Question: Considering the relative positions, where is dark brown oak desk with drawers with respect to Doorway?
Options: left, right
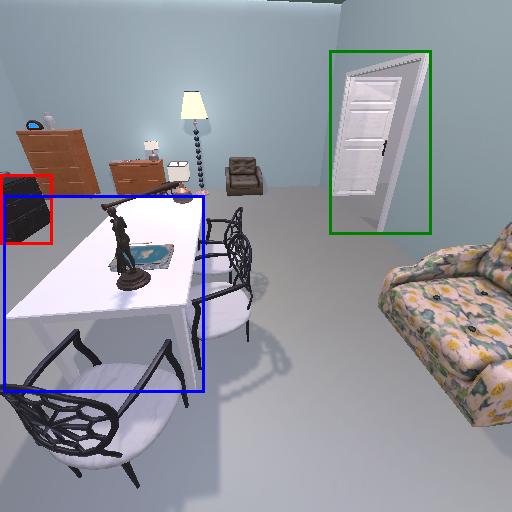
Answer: left